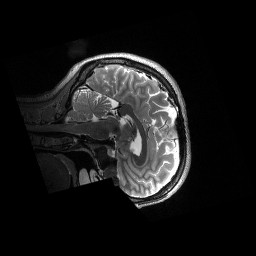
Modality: T2w
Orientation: sagittal
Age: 38
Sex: female
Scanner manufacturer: siemens
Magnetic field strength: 3 T
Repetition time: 3.2 s
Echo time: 0.563 s